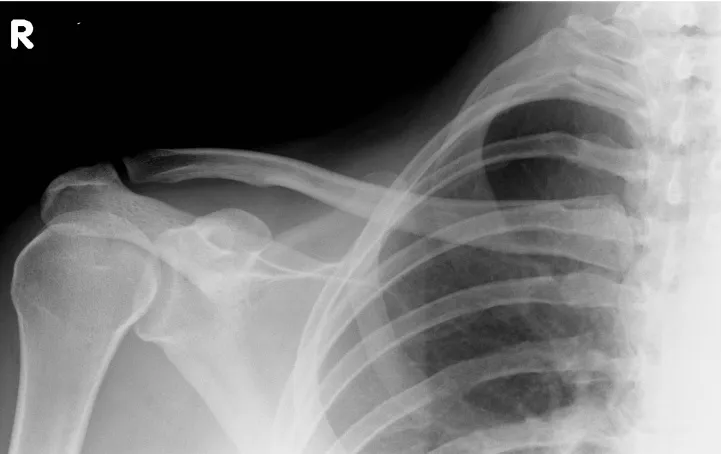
A: AP radiograph of right clavicle on presentation which showed no obvious fracture or dislocation of the shoulder girdle.
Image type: radiology (x_ray)